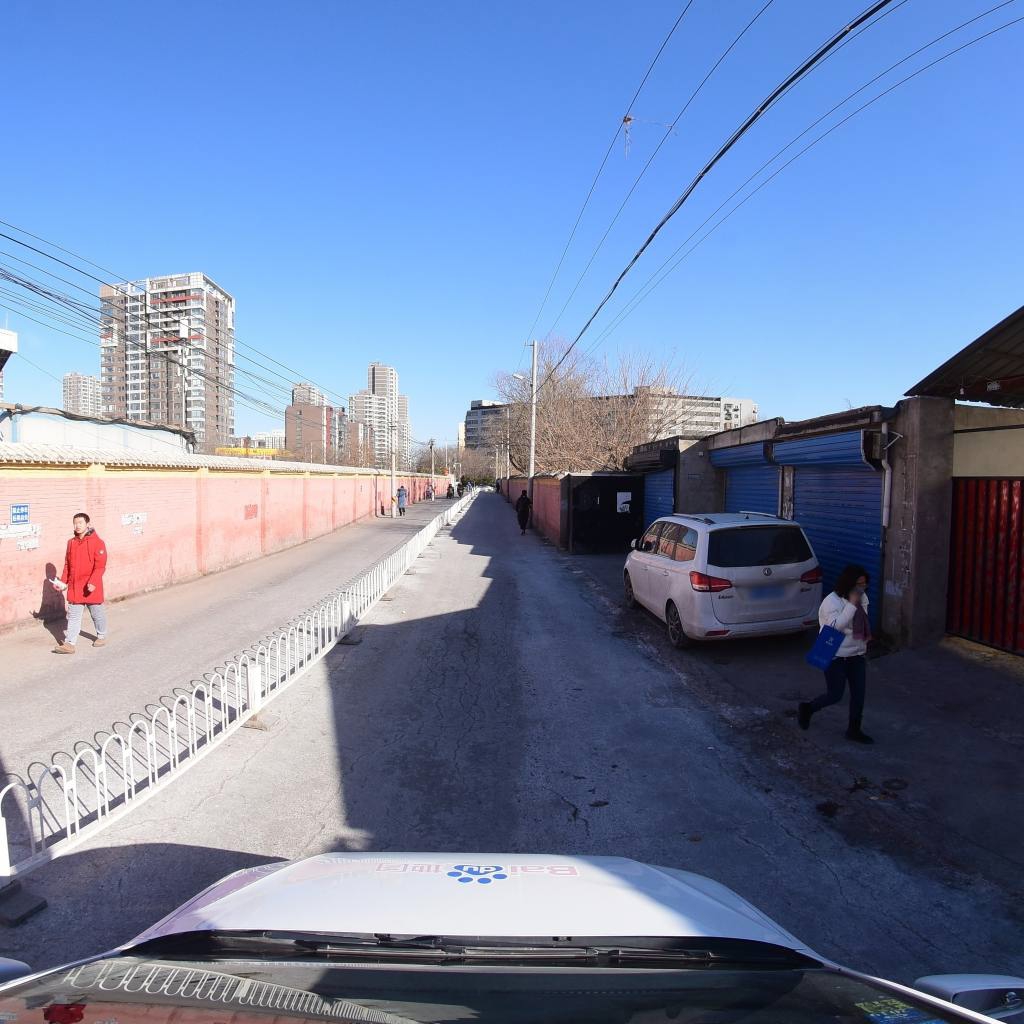
Region: Fengtai
Road damage annotations: alligator crack, longitudinal crack, longitudinal crack, longitudinal crack